Question: [Here is the API snippet. I am working on]

Here is the code snippet that fetching API snippet above.
'''
for i in parse_json["lines"]:
list = []
if (i["chaosValue"] > chaos_ex_ratio):
value = (i["variant"],i["baseType"], i["exaltedValue"], "Exalted Orb", i["levelRequired"])
else:
value = (i["variant"],i["baseType"], i["exaltedValue"], "Chaos Orb", i["levelRequired"])
list.append(value)
'''
If I remove i["variant"] everything works perfectly but i["variant"] is throwing key error even tho "variant": "Shaper/Redeemer" exists on the JSON file. Thanks for any help.
Error code:
'''
Traceback (most recent call last):
File "C:\Users\emosc\PycharmProjects\GithubPushs\psychescape_price_fetcher\psychescape_price_fetcher\main.py", line 265, in <module>
BaseType_Values()
File "C:\Users\emosc\PycharmProjects\GithubPushs\psychescape_price_fetcher\psychescape_price_fetcher\main.py", line 219, in BaseType_Values
value = (i["variant"],i["baseType"], i["exaltedValue"], "Exalted Orb", i["levelRequired"])
KeyError: 'variant'
'''
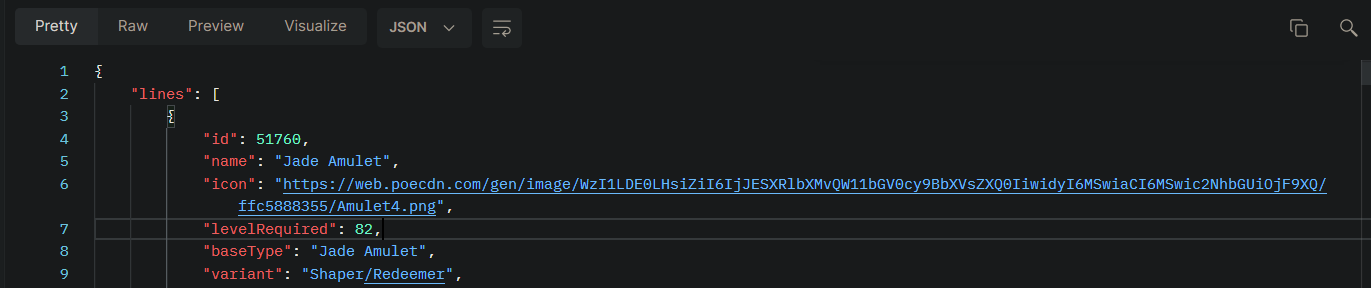
Answer: You're showing us a screenshot where the line has a 'variant', but your code will fail unless line has a variant.
What is the output of this snippet?
'''
for l in parse_json["lines"]:
if "variant" not in l:
print("Line {} does not have a 'variant'".format(l))
'''
If it outputs any lines, there's your problem. If it doesn't, something deeper is going on. I would try to catch the 'KeyError' exception and put a breakpoint in the handler to continue investigating.